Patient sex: M
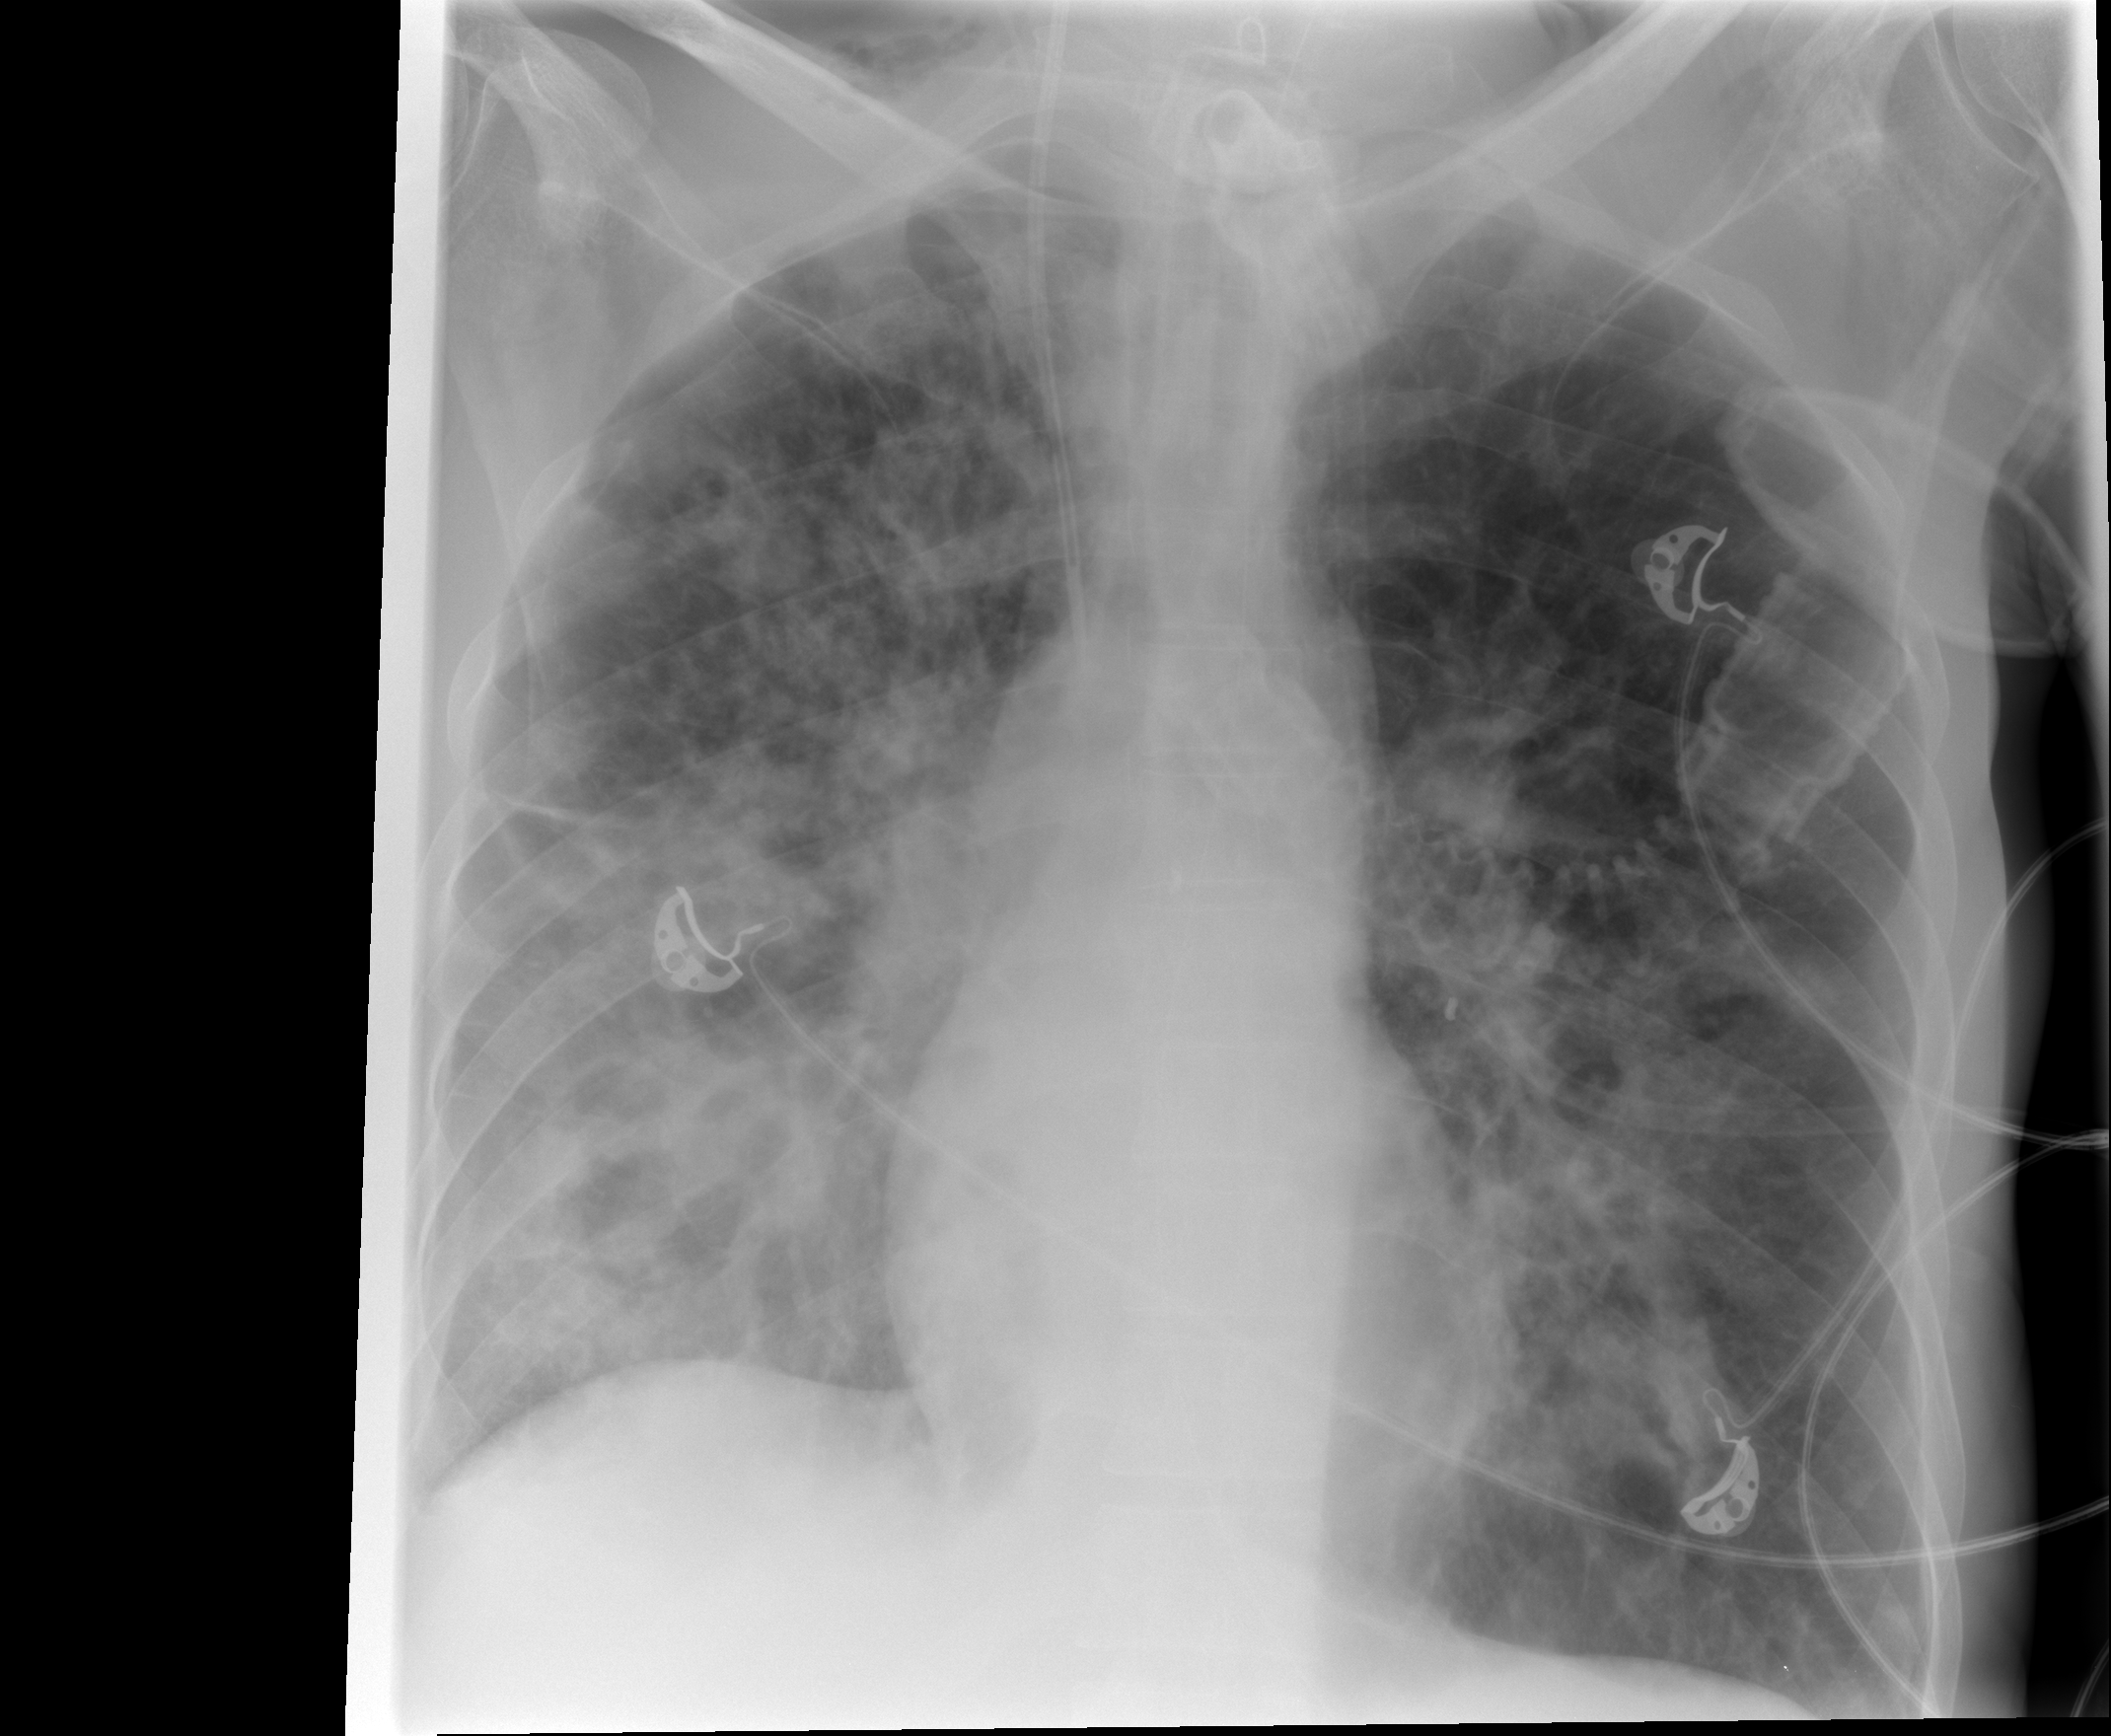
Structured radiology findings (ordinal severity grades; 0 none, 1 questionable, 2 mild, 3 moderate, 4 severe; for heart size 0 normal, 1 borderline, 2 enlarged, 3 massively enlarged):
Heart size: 0
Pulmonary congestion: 0
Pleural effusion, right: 2
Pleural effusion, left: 0
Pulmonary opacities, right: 4
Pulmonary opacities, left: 3
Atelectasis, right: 2
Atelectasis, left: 2